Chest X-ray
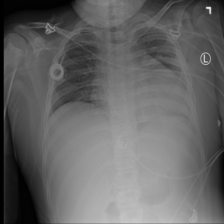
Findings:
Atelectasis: negative
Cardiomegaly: positive
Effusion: positive
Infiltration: negative
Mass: negative
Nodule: negative
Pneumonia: negative
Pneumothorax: negative
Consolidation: negative
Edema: negative
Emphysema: negative
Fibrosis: negative
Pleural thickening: negative
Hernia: negative